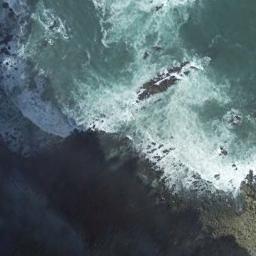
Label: beach